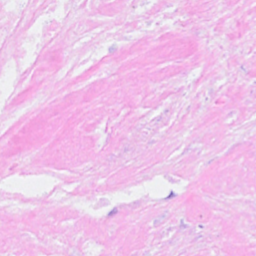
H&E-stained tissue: Breast